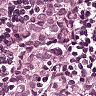
Metastatic tissue present: yes